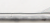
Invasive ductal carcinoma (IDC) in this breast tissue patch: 0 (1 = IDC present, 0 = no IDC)